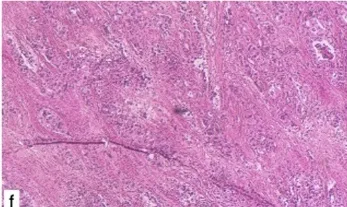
Histopathological examination stained with hematoxylin eosin (f) confirmed a metastasis of gastric adenocarcinoma.
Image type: pathology (h&e)